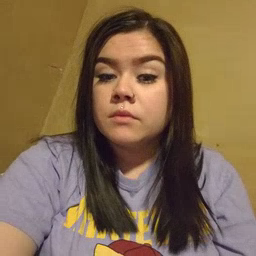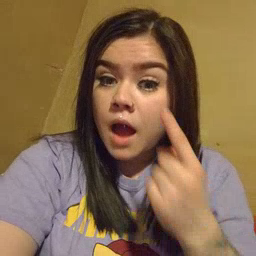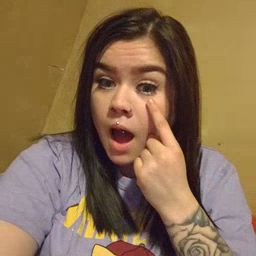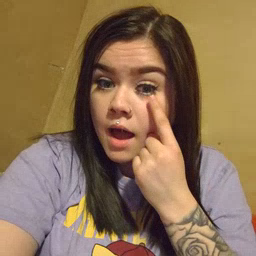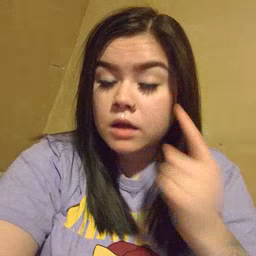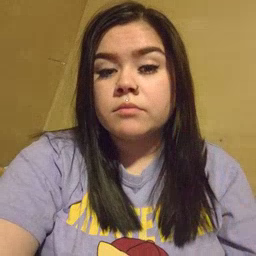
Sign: eye